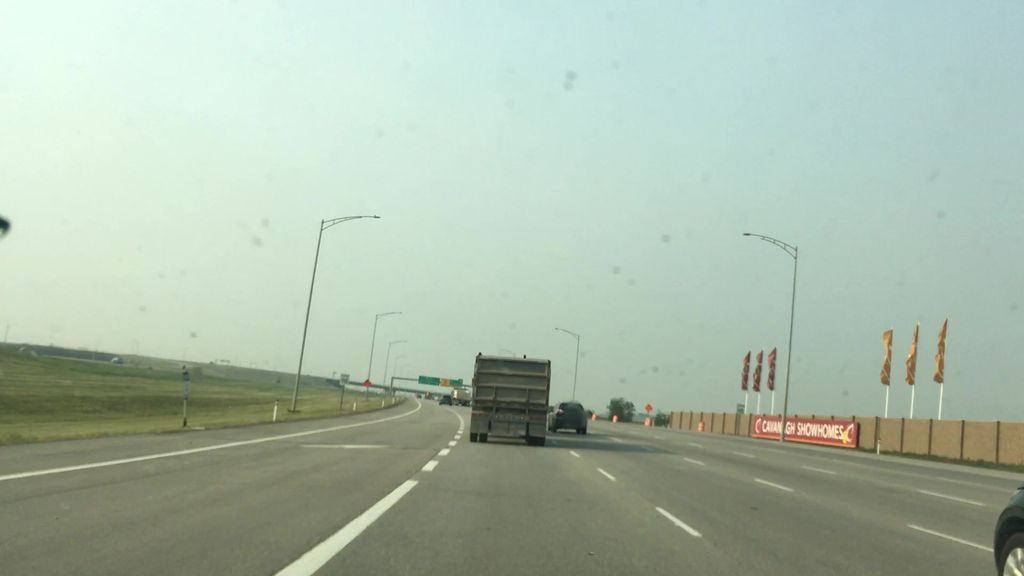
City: edmonton